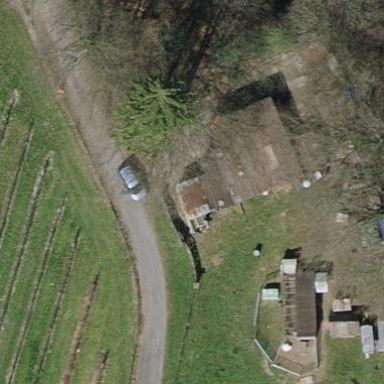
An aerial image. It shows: Hut.